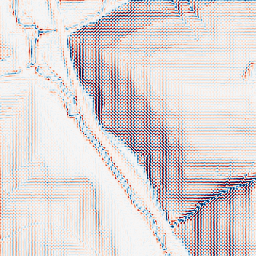
Category: wavelet
Decomposition family: wavelet_dwt
Decomposition parameters: wavelet: haar
level: 2
Upsampling method: sinc_blackman
Upsampling parameters: scale: 2
kernel_size: 4
Upsampling scale: 2